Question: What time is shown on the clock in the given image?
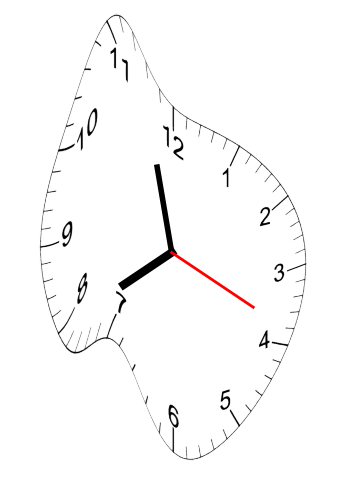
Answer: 07:57:19